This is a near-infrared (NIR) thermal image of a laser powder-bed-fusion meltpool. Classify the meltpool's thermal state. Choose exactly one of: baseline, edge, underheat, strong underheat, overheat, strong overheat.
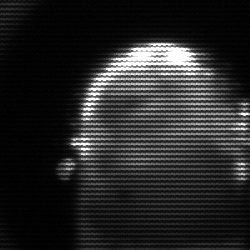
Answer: baseline